Question: I am trying to access modal-dialogue using cypress, what usually happens is that when you access the base Url, after 5-6 seconds, it will navigate user to modal-dialogue , where user have to login himself.
following is the class name of dialog:
'''
<div class = "modal-dialog">
'''
and I am trying to get access of email address field:

While using the following code:
'''
describe('Login', function(){
it('Login Successfully', function(){
const urlRedirects = [];
cy.visit('https://app.staging.showcare.io/product-showcase')
cy.get('.modal-dialog').should('be.visible').then(($dialog)=>{
cy.wrap($dialog).find('#signInFormUsername').click()
});
})
})
'''
for which I am getting following error:
'''
Cypress detected a cross origin error happened on page load:
> Blocked a frame with origin "https://app.staging.showcare.io" from accessing a cross-origin frame.
Before the page load, you were bound to the origin policy:
> https://showcare.io
A cross origin error happens when your application navigates to a new URL which does not match the origin policy above.
A new URL does not match the origin policy if the 'protocol', 'port' (if specified), and/or 'host' (unless of the same superdomain) are different.
Cypress does not allow you to navigate to a different origin URL within a single test.
You may need to restructure some of your test code to avoid this problem.
Alternatively you can also disable Chrome Web Security in Chromium-based browsers which will turn off this restriction by setting { chromeWebSecurity: false } in cypress.json.
'''
Can someone please help me out?!
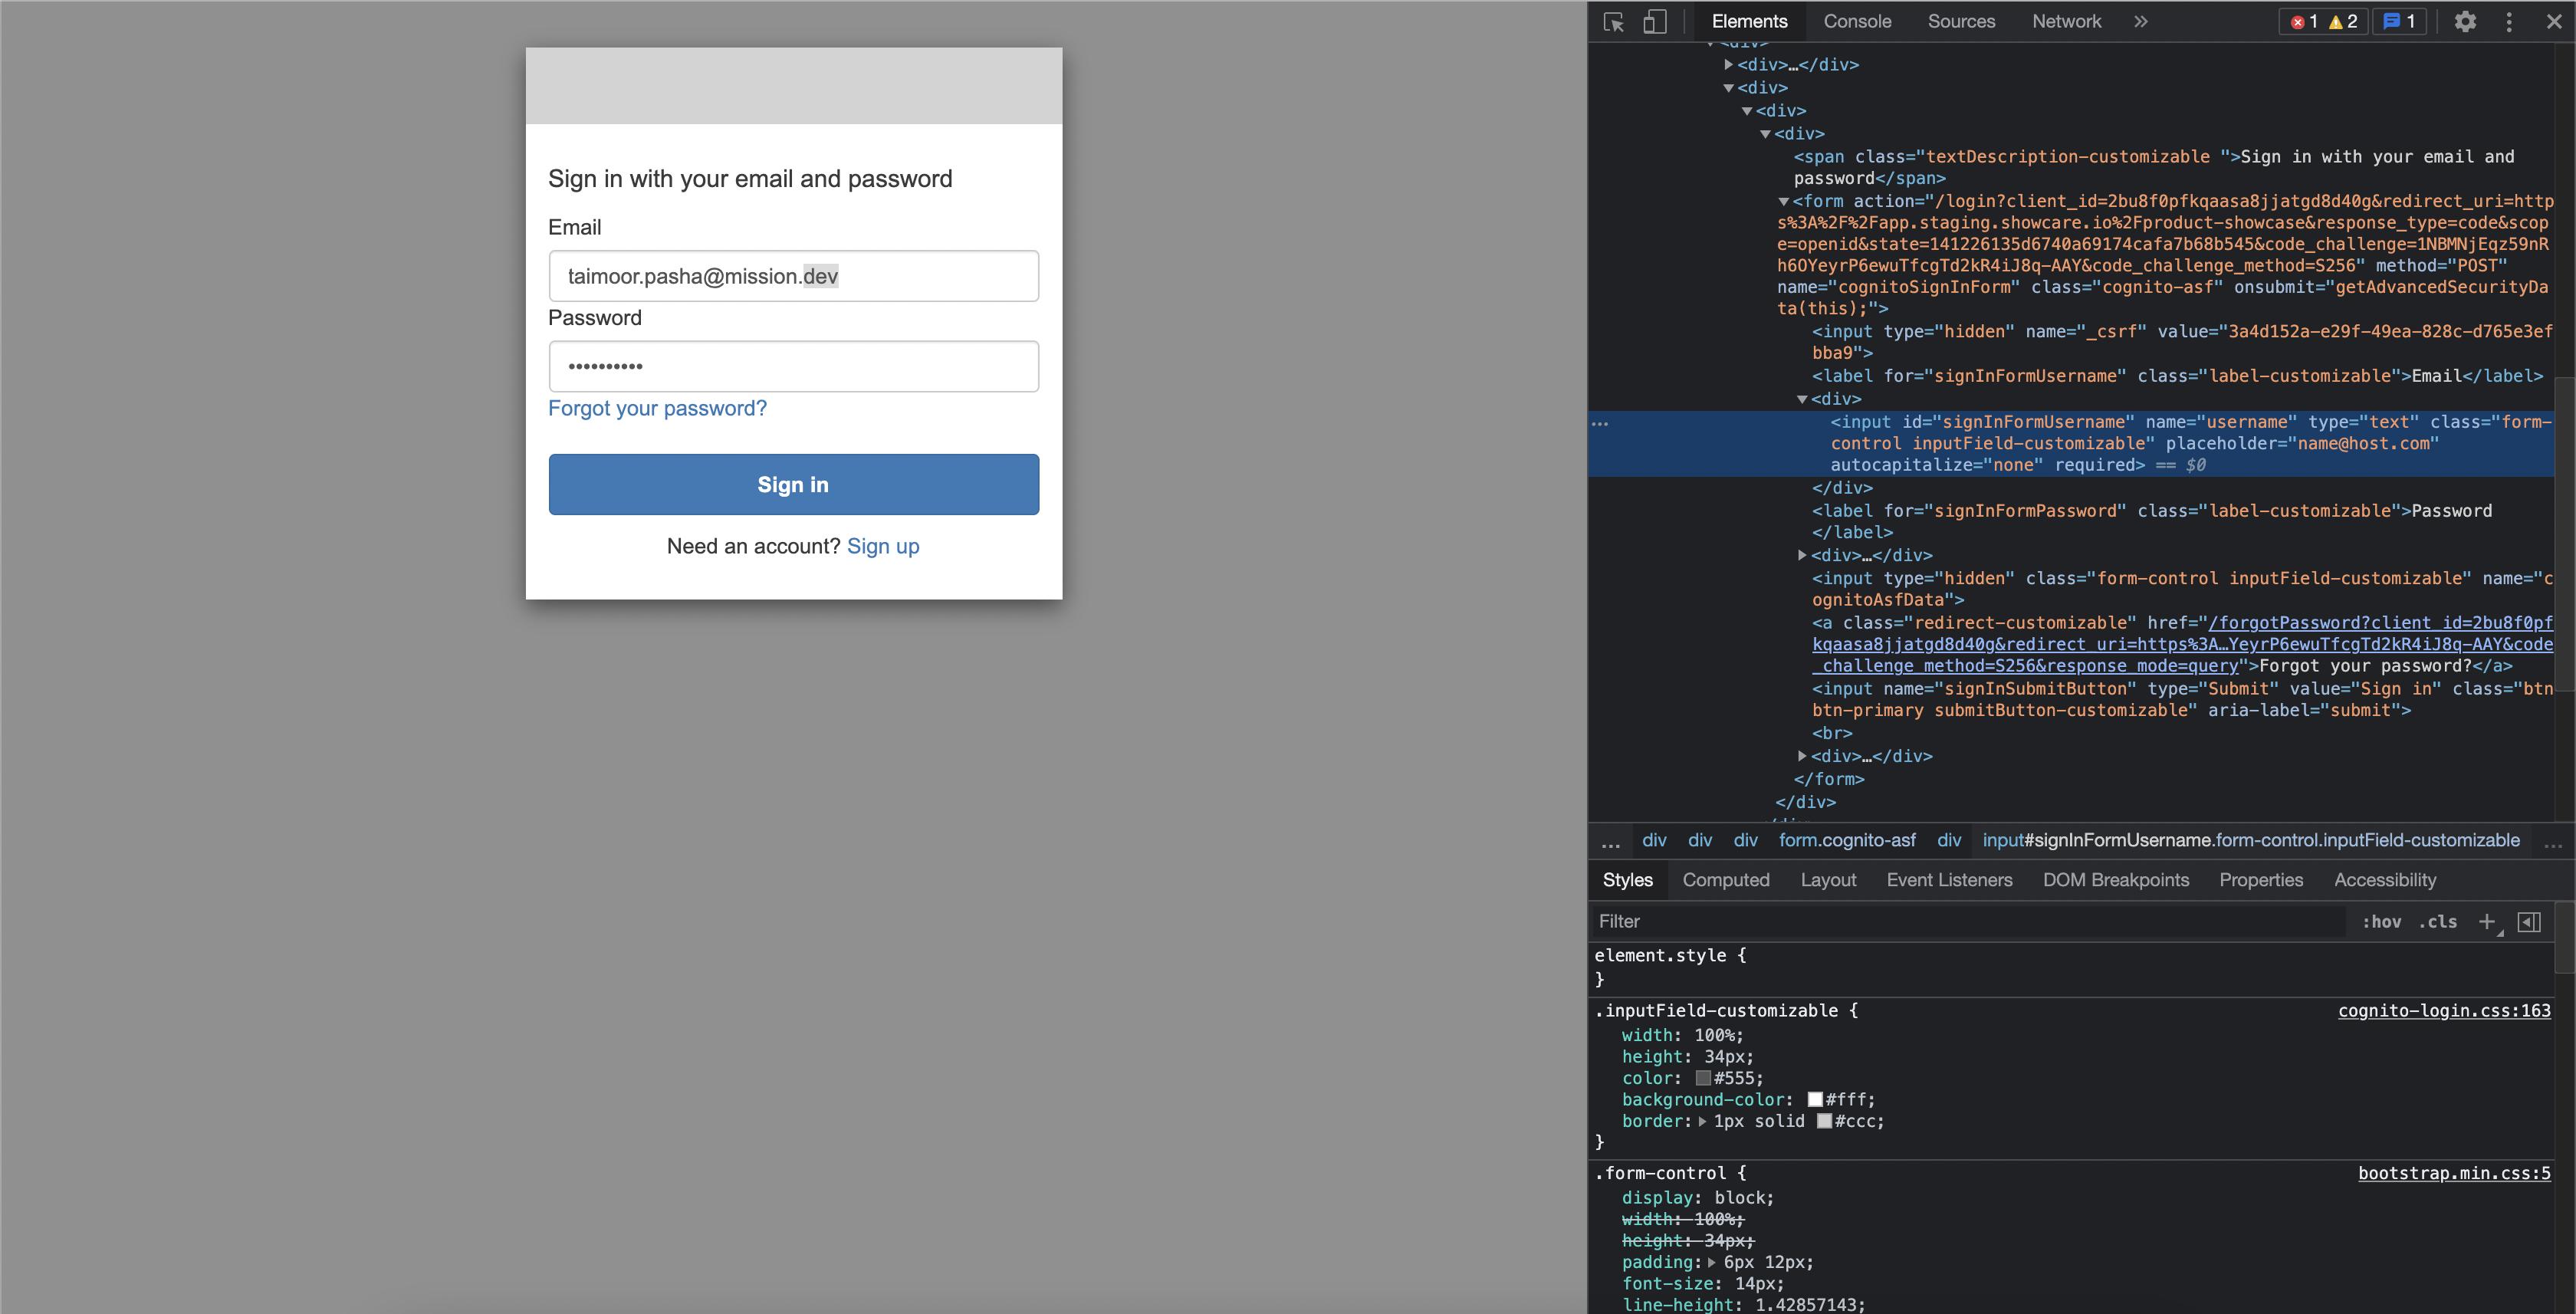
Answer: This test works
'''
cy.visit('https://app.staging.showcare.io/product-showcase/login')
cy.get('.modal-dialog').should('be.visible')
cy.get('#signInFormUsername', { timeout: 10000 }).eq(0)
.click({ force: true })
'''
There is a warning that there are two '#signInFormUsername', so add '.eq(0)' to ensure you click the right one.
Also, the control has a parent with CSS 'display: none', so '{ force: true }' is needed on the '.click()'.
Please note, you will have to restart Cypress test runner after setting '"chromeWebSecurity": false'.
---
The full login sequence
'''
cy.visit('https://app.staging.showcare.io/product-showcase/login')
cy.get('.modal-dialog').should('be.visible')
cy.get('#signInFormUsername', { timeout: 10000 }).eq(0)
.type('userName', { force: true })
cy.get('#signInFormPassword').eq(0)
.type('password', { force: true })
cy.get('[name="signInSubmitButton"]').eq(0)
.click({ force: true })
'''
---
The page URL of the login form is (the beginning part)
'''
https://vep-staging.auth...amazoncognito.com/login?...&redirect_uri=https%3A%2F%2Fapp.staging.showcare.io%2Fproduct-showcase&...
'''
and that 'redirect_uri' parameter should send you back to 'https://app.staging.showcare.io/product-showcase' after successful login.
If not, you can do the login part in a 'beforeEach()' and then visit the main page in the test. A login token should be stored for you by the login step.
Also, wrap the code in a 'cy.session()' to do the login just once, and preserve the token for all tests (same as happens with a user logging in and doing various things in a session.
The full test,
'''
Cypress.config('experimentalSessionSupport', true) // set this flag
beforeEach(() => {
cy.session('mySession', () => {
// preserve the login across all tests
cy.visit('https://app.staging.showcare.io/product-showcase/login')
cy.get('.modal-dialog').should('be.visible')
cy.get('#signInFormUsername', { timeout: 10000 }).eq(0)
. type('userName', { force: true })
cy.get('#signInFormPassword').eq(0)
.type('password', { force: true })
cy.get('[name="signInSubmitButton"]').eq(0)
.click({ force: true })
})
})
it('tests the app main page after login', () => {
// should be logged in here, so visit main page
cy.visit('https://app.staging.showcare.io/product-showcase')
// test the main page, e.g
cy.get('nav').contains('Homepage')
})
'''